Field crop: maize
Growth stage: 2
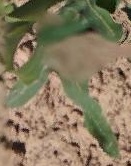
Species: maize